Interaction volume radius: 5 \u00c5
Interaction volume height: 10 \u00c5
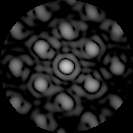
Disorder parameter: 0.3315